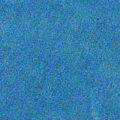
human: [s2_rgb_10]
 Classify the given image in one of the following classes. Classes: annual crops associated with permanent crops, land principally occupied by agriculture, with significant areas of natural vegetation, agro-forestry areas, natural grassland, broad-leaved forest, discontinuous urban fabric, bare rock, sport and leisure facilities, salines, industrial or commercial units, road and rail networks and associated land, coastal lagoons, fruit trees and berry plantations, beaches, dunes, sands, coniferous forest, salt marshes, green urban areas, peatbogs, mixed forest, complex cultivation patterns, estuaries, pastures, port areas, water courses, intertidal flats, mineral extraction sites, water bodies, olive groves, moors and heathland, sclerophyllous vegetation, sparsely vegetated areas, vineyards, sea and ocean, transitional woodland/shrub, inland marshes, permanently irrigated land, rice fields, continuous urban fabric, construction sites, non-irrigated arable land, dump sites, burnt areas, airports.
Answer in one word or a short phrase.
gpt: sea and ocean